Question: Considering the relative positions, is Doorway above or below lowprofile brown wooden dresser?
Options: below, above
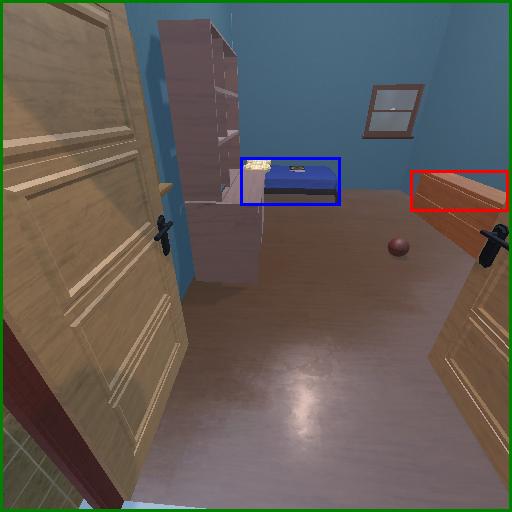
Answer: below